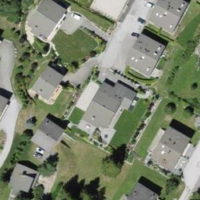
EUNIS habitat code: 54
Species observed at this site:
Ranunculus repens